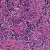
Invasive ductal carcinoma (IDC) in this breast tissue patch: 1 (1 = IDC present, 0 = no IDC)